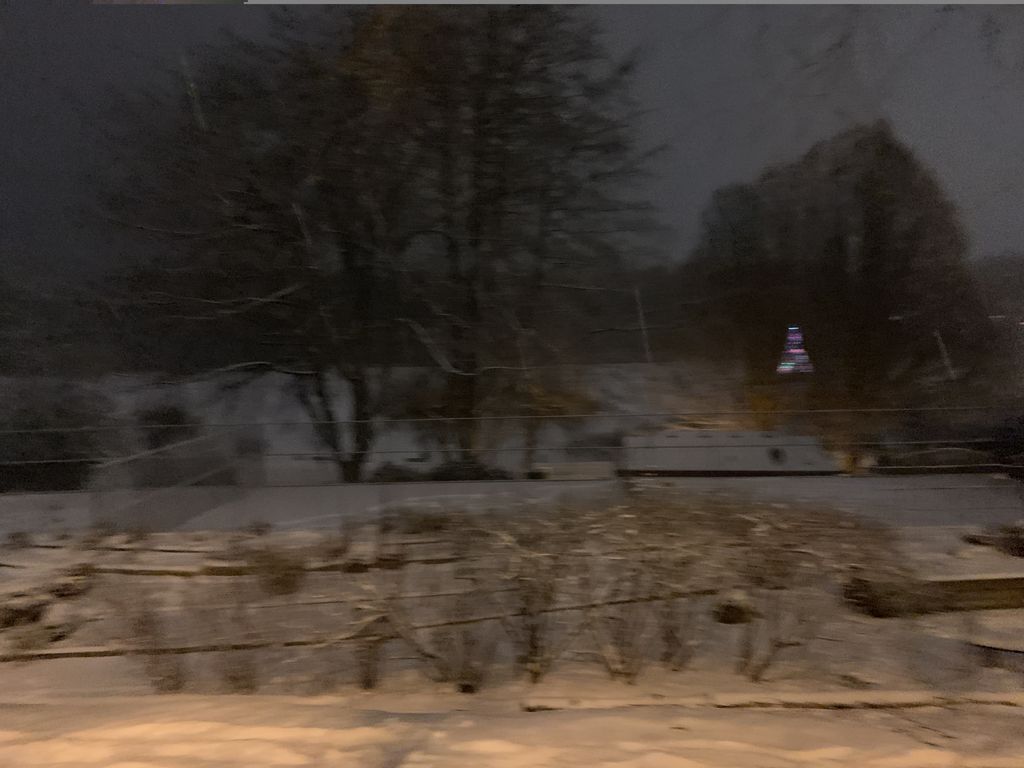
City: vancouver